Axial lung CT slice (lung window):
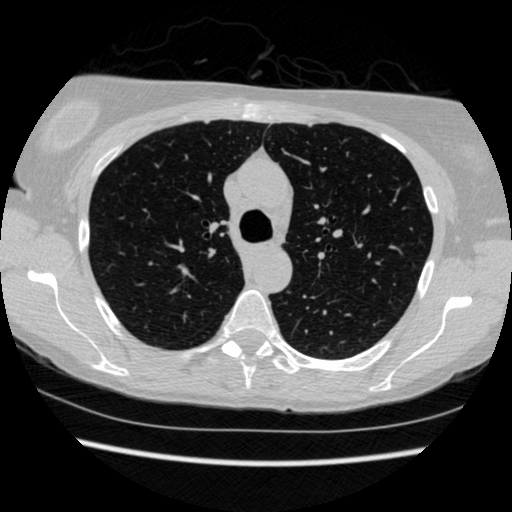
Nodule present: no